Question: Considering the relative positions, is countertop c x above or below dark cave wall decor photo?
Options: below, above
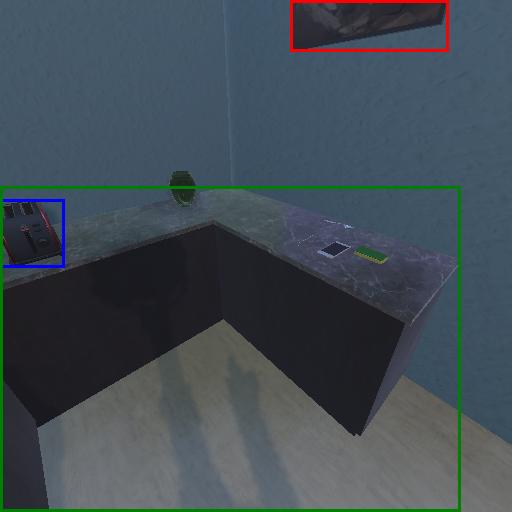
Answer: below